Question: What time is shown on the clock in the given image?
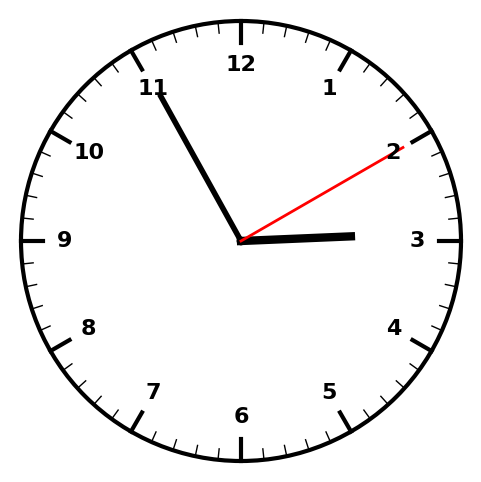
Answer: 02:55:10